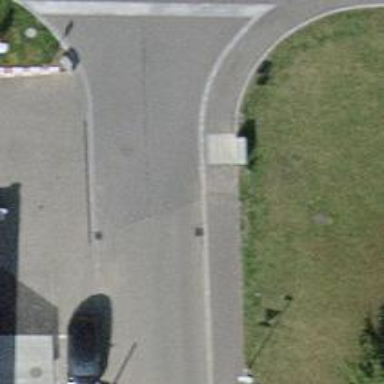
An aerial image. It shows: Street cabinet.